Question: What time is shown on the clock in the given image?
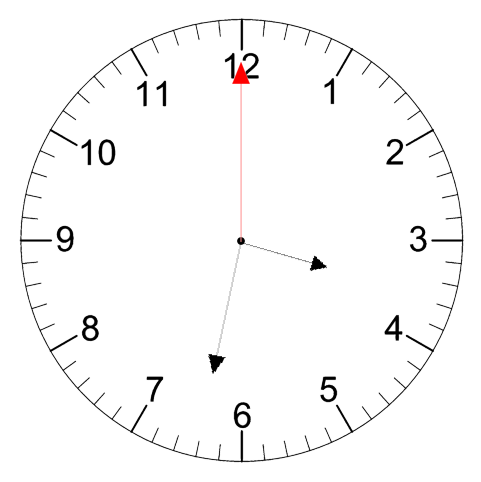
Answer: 03:32:00